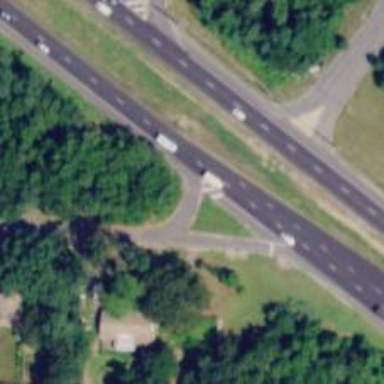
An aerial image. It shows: Trunk link highway.